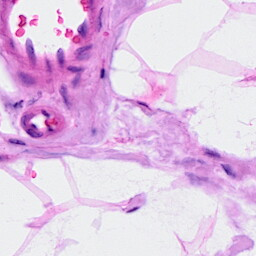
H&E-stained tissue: Breast